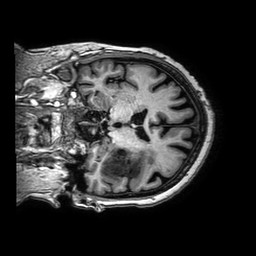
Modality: T1w
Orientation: coronal
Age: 46
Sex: female
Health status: ill
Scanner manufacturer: philips
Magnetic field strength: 3 T
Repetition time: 0.006634 s
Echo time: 0.00297 s